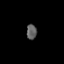
Tissue: prostate
Cell type: T cells
Senescence score: 0.7045
Nuclear area (px): 150
Mean DAPI intensity: 95.133